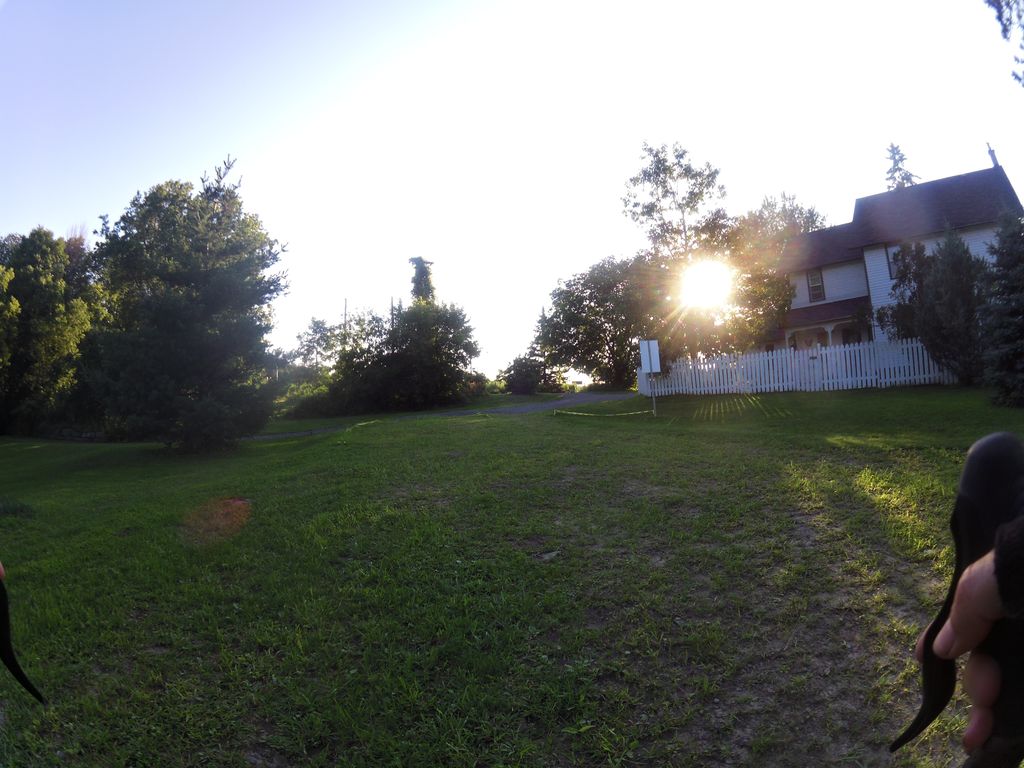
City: ottawa-gatineau